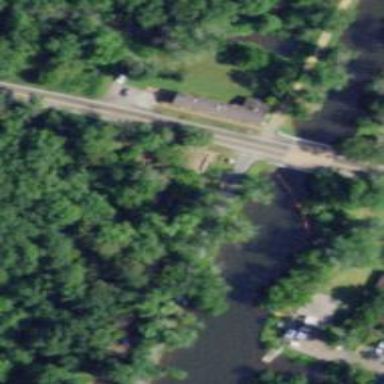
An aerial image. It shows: Path leading to bridge.